Question: If I'm developing with CUDA, then I have the opportunity to use UVA (Unified Virtual Addressing) - a single address space for CPU-RAM and GPU-RAM of all GPU. Previously this was not possible, and it appeared only in version CUDA 4.0. As I understand it - it is provided by the nVidia CUDA driver.
<URL>
But if I want to use the and also for them to use a single address space. Is there such a possibility in FPGA similar to nVidia UVA, what I need to use FPGA "UVA", and nor will they interfere FPGA "UVA" vs CUDA UVA?
How to do something like this? <URL>

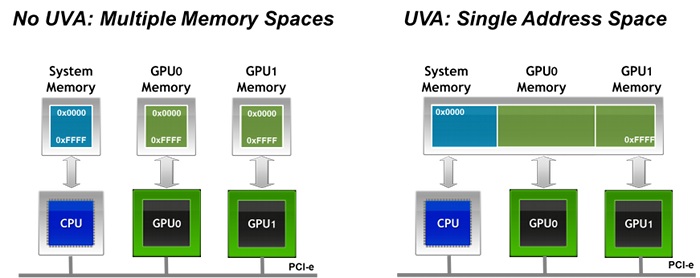
Answer: You've already found the GPUDirect RDMA <URL> which seems to answer your question.
> RDMA for GPUDirect is a feature introduced in Kepler-class GPUs and CUDA 5.0 that enables a direct path for communication between the GPU and a peer device using standard features of PCI Express.
With this, the host can initiate data movement between the GPU and a peer device. UVA means that each device has a unique part of the virtual address space, but it does not mean any arbitrary device can access the memory of another device, you still need to use the appropriate APIs.
Note that at the simplest level, all you are asking for is a single unified virtual address space. The CPU and the GPU are already unified (that's what UVA ), so it is entirely dependent on how your FPGA works (including its driver). The RDMA part is an optimisation for moving data between the two but the documentation is useful for UVA in general.